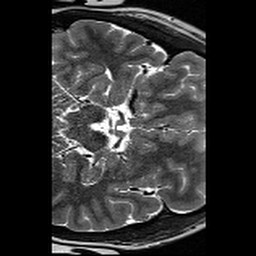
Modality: T2w
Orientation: axial